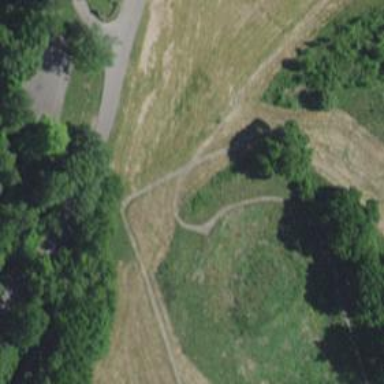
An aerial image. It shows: Service road designated as golf cart path.